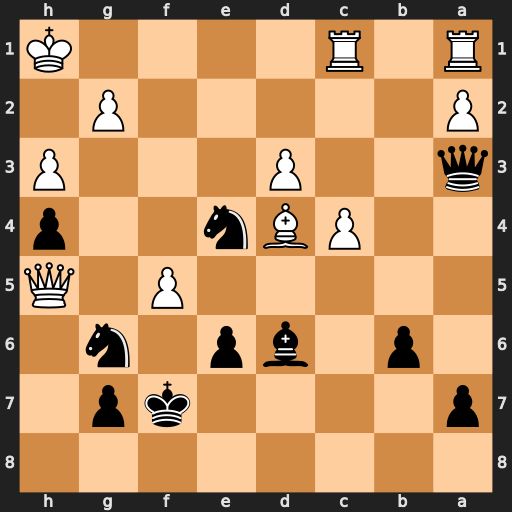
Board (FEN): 8/p4kp1/1p1bp1n1/5P1Q/2PBn2p/q2P3P/P5P1/R1R4K
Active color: b
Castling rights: -
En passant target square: -
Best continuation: Ng3+ Kg1 Nxh5